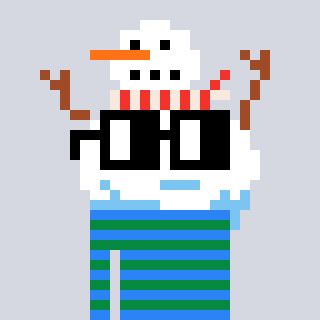
a pixel art character with square black glasses, a snowman-shaped head and a green-colored body on a cool background